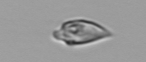
Label: Oxytoxum